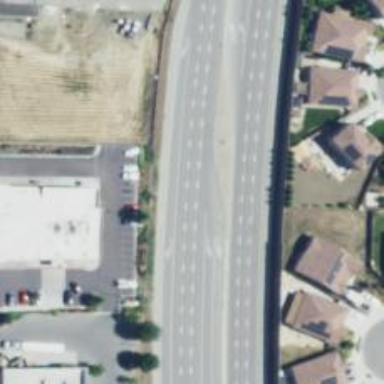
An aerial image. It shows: Primary highway.